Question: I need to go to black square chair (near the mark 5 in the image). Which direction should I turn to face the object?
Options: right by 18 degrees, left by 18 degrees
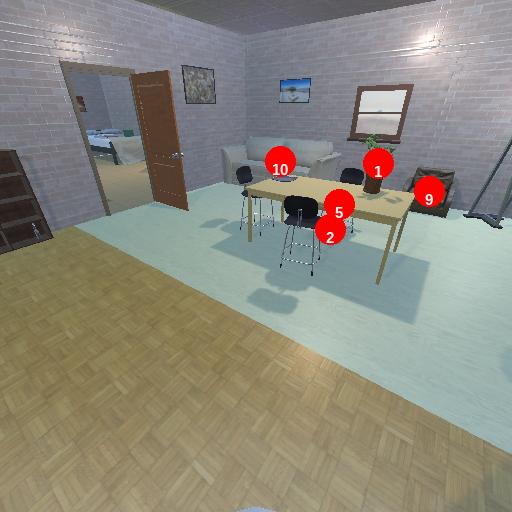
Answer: right by 18 degrees